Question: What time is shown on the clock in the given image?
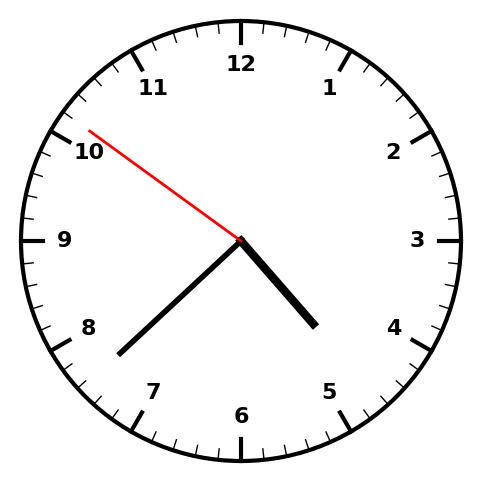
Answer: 04:37:51